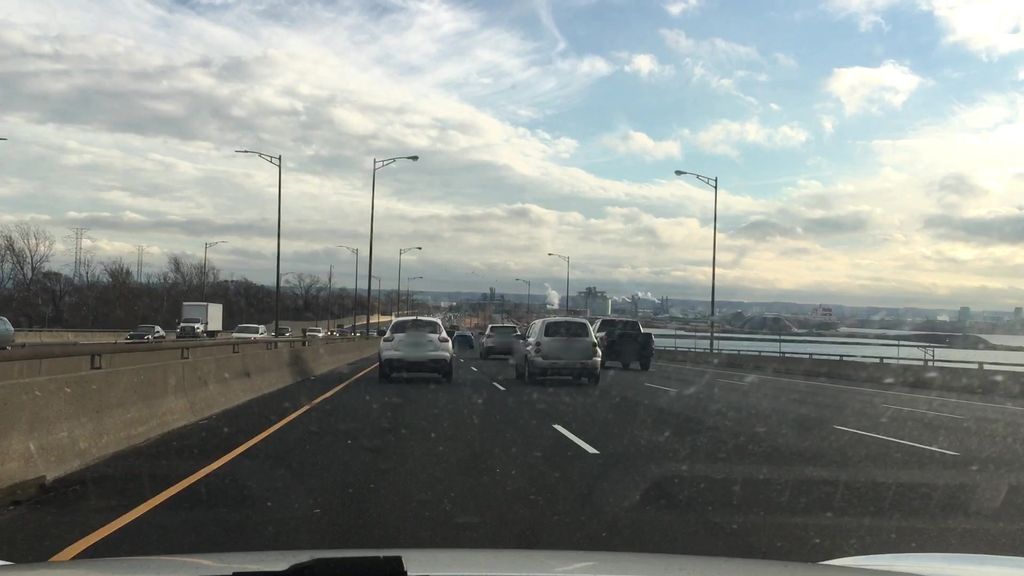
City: hamilton